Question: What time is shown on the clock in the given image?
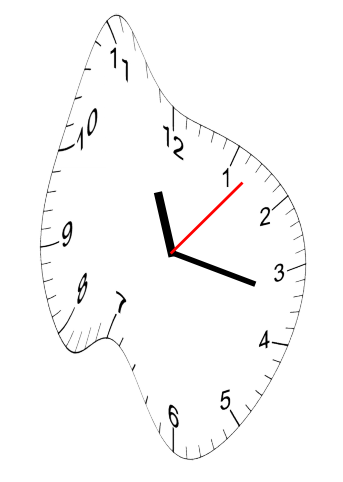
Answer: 11:17:07